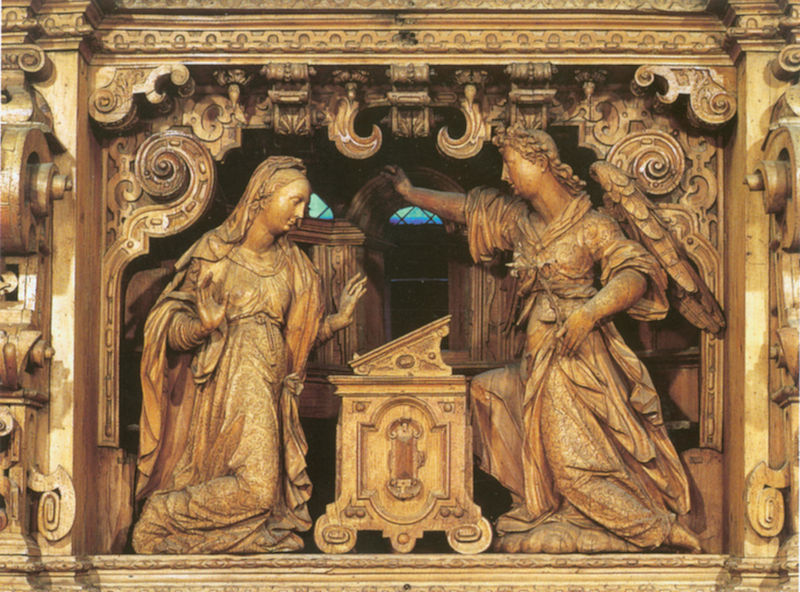
Titel: Hochaltar
Künstler: Jörg Zürn
Standort: Überlingen, St. Nikolaus (EU - D - BW)
Schlagwörter: flügel, fenster, holz, tür, ornament, bibel, rahmen, kirche, gewand, engel, truhe, buch, knien, lilie, pult, schnitzerei, jesus, heilig, maria, geschnitzt, verkündigung, gabriel, gester